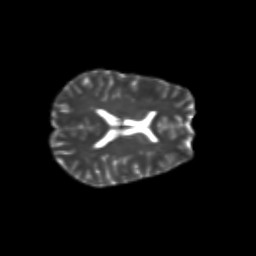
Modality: T2w
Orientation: axial
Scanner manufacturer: siemens
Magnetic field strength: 3 T
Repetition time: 9.2 s
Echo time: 0.084 s